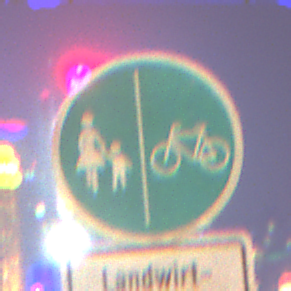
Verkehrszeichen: GetrennterRadUndGehwegRadwegRechts
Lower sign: BesondereFahrzeugeUndTransportgueter6
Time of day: Night
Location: Outdoor (Urban)
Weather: PartlyCloudy
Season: NotSpecified
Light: Natural